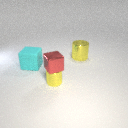
small red metal cube above small yellow metal cylinder